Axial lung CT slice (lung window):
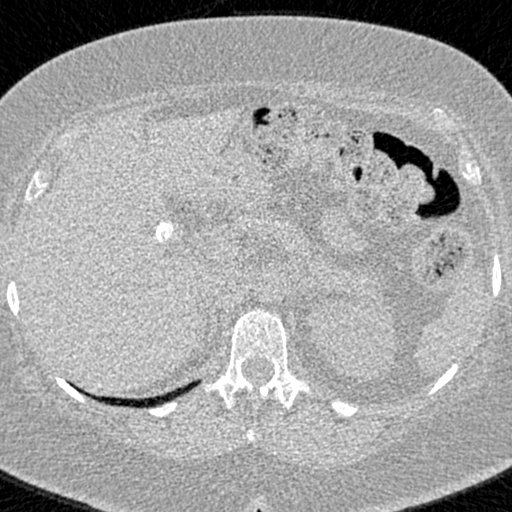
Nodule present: no